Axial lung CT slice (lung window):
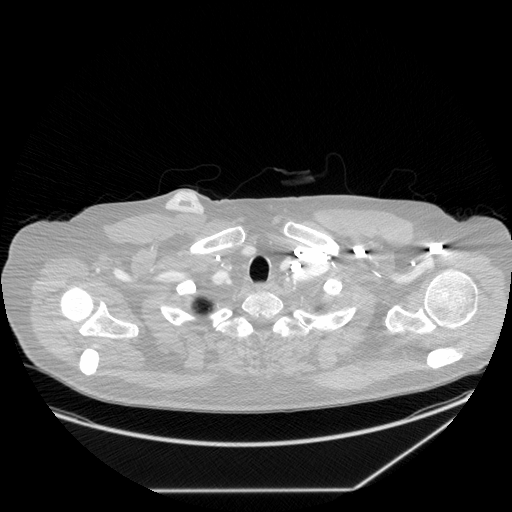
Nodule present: no